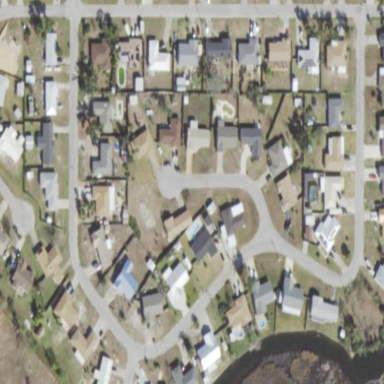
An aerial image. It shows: Residential area composed of single-family homes.